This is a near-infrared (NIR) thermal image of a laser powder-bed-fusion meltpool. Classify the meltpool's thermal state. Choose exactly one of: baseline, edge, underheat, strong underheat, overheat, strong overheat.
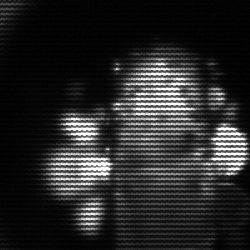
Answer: strong underheat